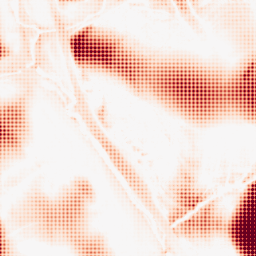
Category: morphological
Decomposition family: morphological
Decomposition parameters: operation: opening
size: 50
Upsampling method: sinc_blackman
Upsampling parameters: scale: 4
kernel_size: 4
Upsampling scale: 4